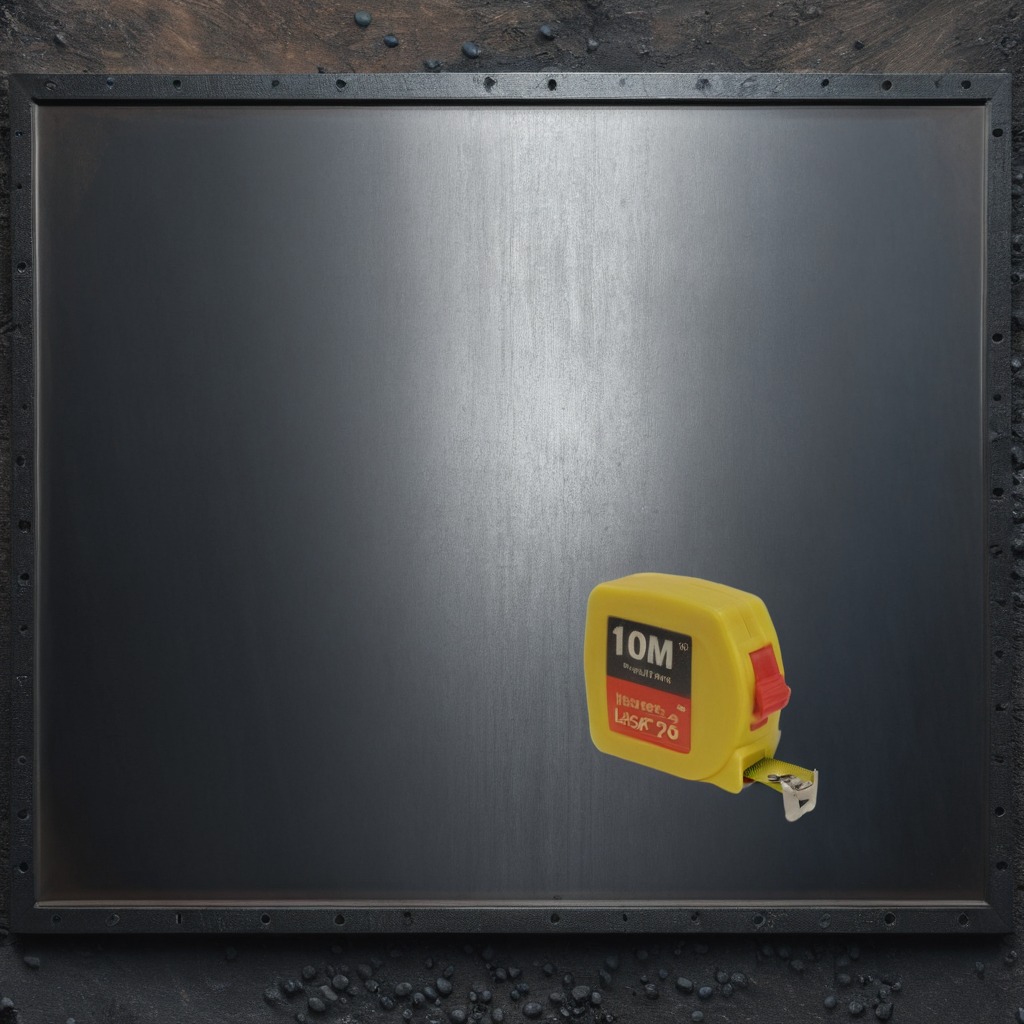
A measuring tape is lying on a cold steel table in a mining workshop.